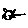
Label: cat